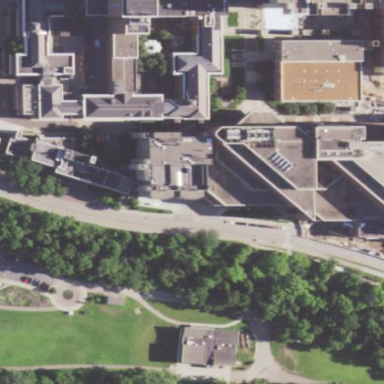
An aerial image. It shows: Hospital building with flat roof. It is healthcare facility.